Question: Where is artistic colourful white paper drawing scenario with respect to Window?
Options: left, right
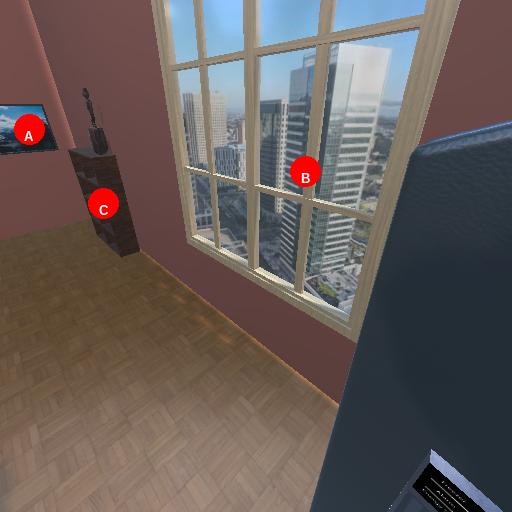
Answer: left